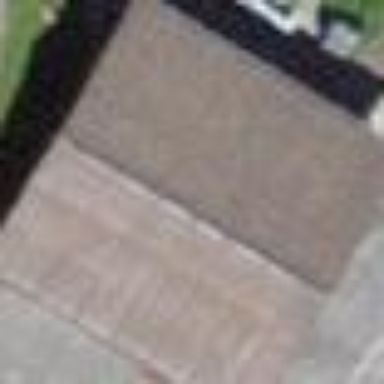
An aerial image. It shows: Garage.